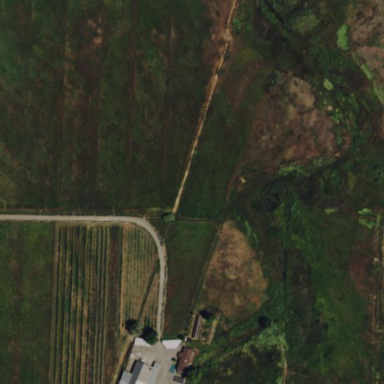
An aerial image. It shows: Agricultural meadow.